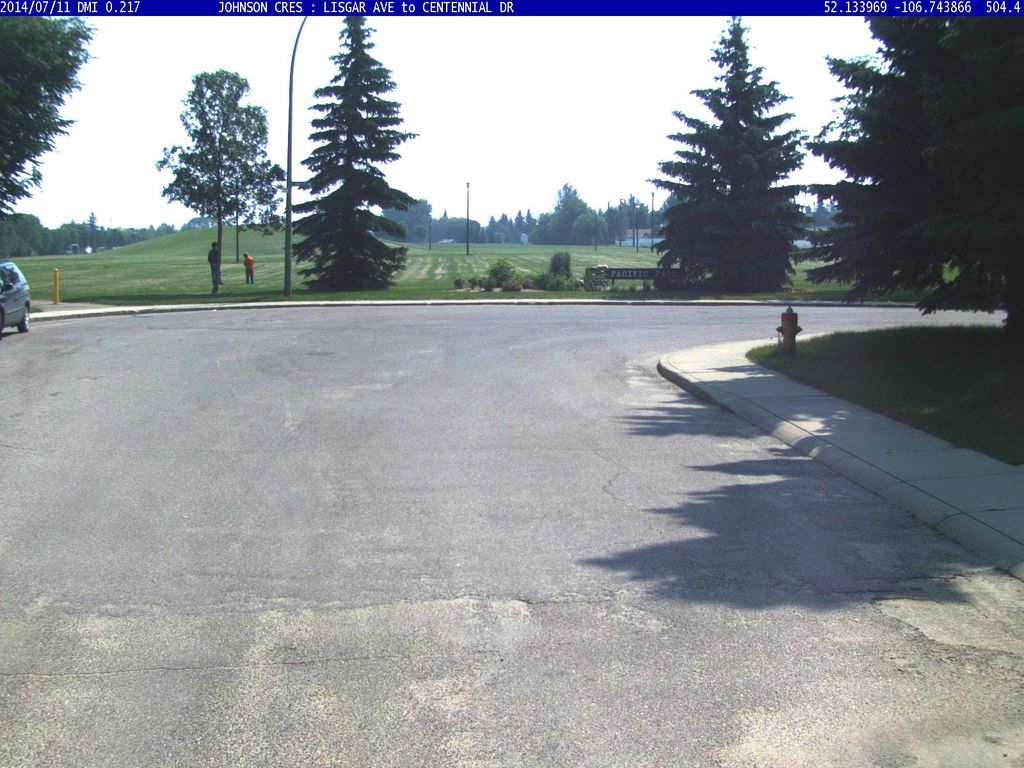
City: saskatoon